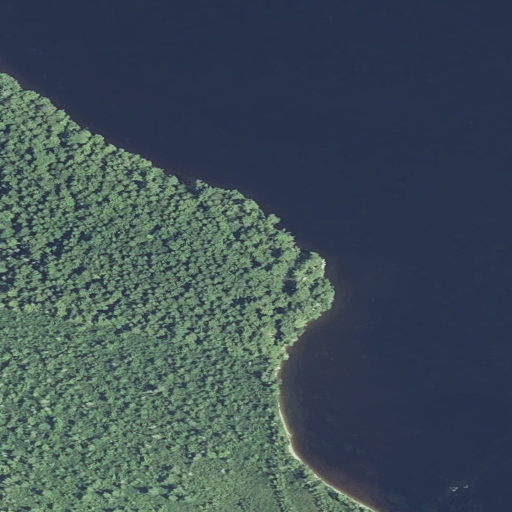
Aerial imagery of cape in Maine named Fowler Point containing open water, mixed forest, woody wetlands, herbaceous wetlands, evergreen forest, and grassland